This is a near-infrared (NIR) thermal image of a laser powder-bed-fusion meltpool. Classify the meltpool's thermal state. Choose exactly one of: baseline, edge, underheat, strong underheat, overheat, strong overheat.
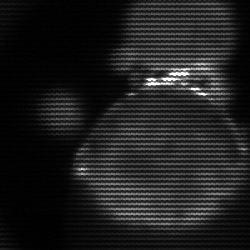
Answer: edge